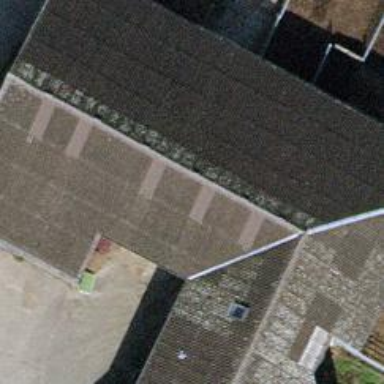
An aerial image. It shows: Farm shop.